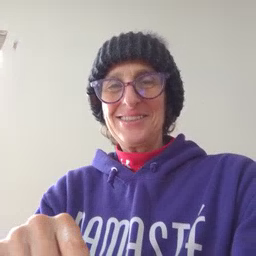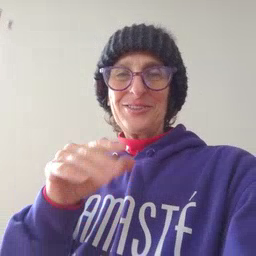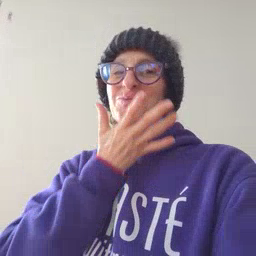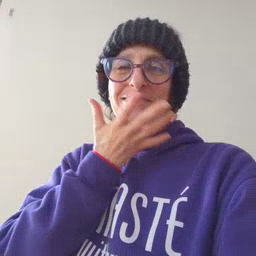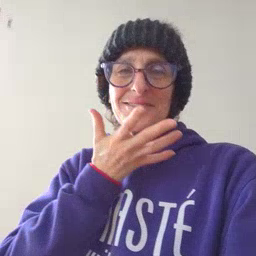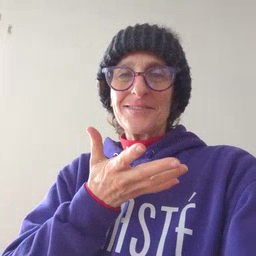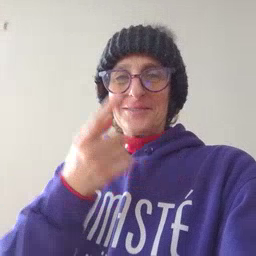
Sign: grass